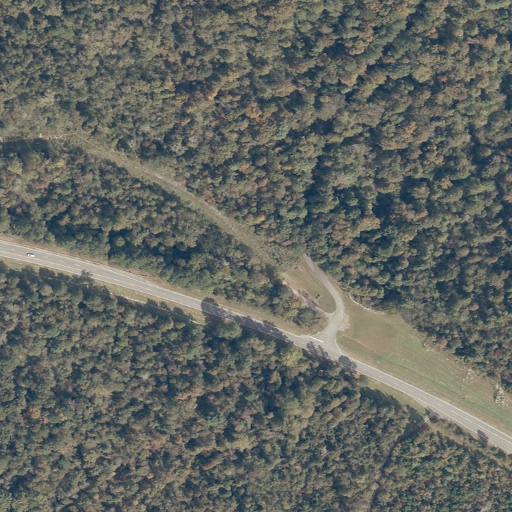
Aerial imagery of gap in Alabama named The Narrows containing deciduous forest, mixed forest, open development, low intensity development, pasture, and shrub